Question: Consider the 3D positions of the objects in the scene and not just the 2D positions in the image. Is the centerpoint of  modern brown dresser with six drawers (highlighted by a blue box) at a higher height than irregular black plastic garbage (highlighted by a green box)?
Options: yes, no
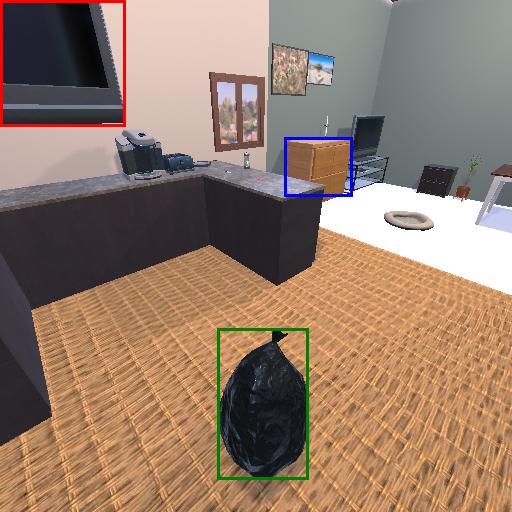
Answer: yes